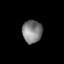
Tissue: prostate
Cell type: Myeloid cells
Senescence score: 0.3096
Nuclear area (px): 443
Mean DAPI intensity: 127.582